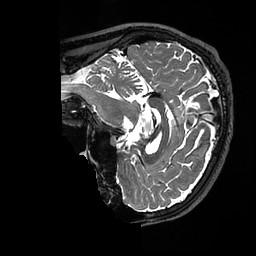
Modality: T2w
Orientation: sagittal
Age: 33
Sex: male
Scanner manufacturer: ge
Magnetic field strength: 3 T
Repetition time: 3.202 s
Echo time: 0.06629 s